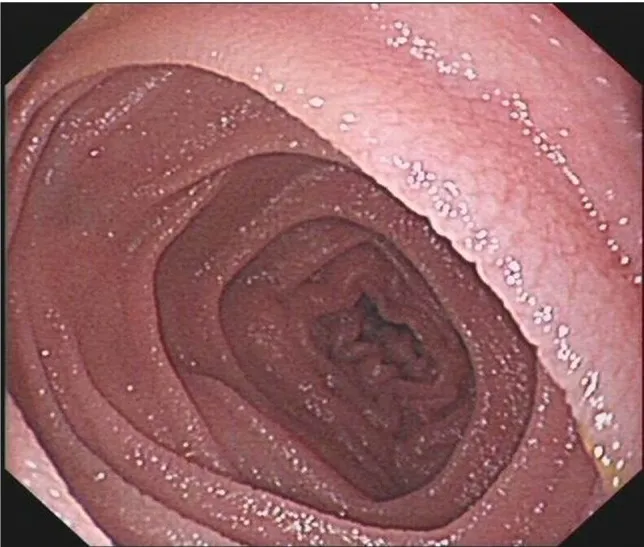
Mucosal edema and fine-grained appearance diffusely distributed in the small intestine.
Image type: endoscopy (gi_endoscopy)